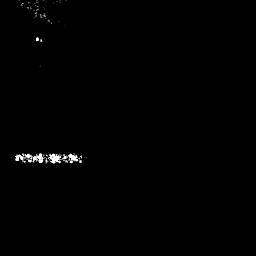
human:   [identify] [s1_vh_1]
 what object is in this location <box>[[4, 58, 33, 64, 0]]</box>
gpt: <ref>1 medium ship at the left</ref>